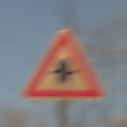
Verkehrszeichen: Vorfahrt
Umgebung: Outdoor, Nature
Tageszeit: SunriseSunset
Wetter: PartlyCloudy
Licht: Natural
Jahreszeit: NotSpecified
Kontrast: MediumContrast